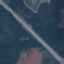
Land use / land cover: Highway